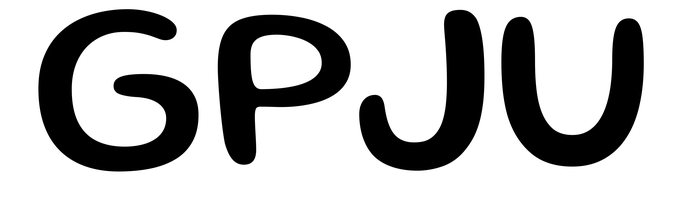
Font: Gluten_Regular